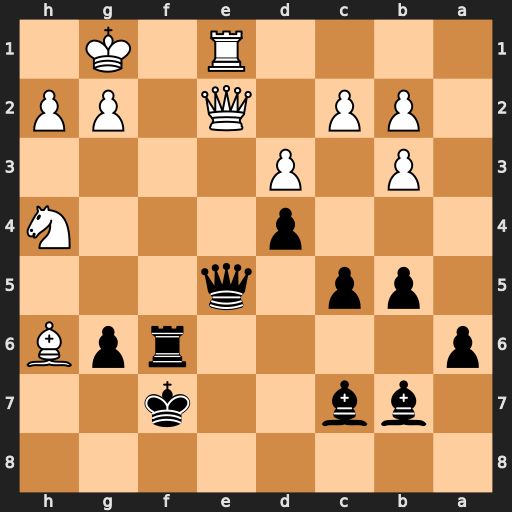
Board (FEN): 8/1bb2k2/p4rpB/1pp1q3/3p3N/1P1P4/1PP1Q1PP/4R1K1
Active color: b
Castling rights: -
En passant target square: -
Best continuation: Qxh2#